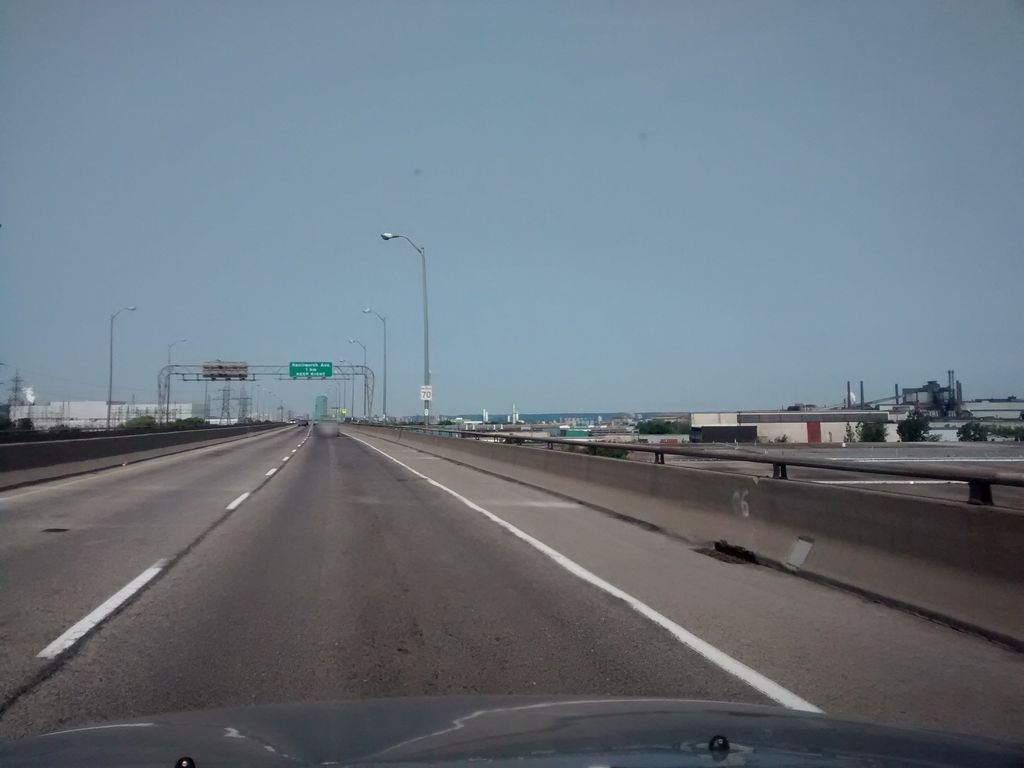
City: hamilton